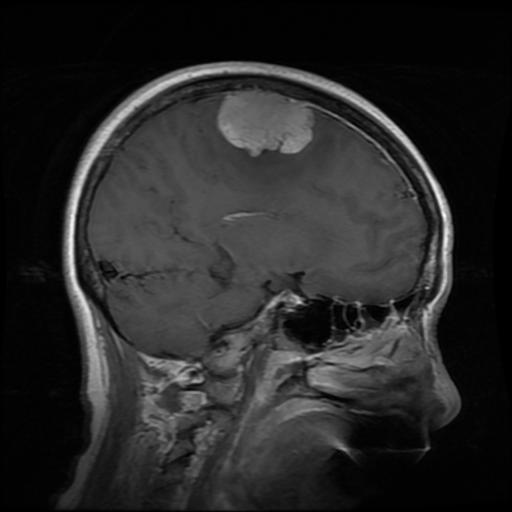
Label: meningioma